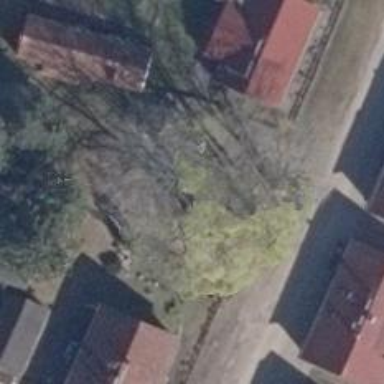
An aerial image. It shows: Beautiful tree in nature.